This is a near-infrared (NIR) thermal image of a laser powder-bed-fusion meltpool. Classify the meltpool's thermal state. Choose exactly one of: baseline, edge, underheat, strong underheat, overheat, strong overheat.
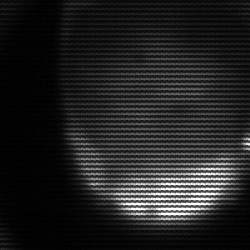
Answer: edge